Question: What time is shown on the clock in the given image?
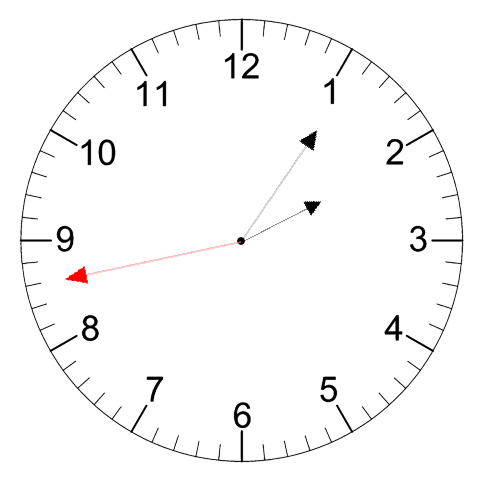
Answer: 02:05:43